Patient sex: F
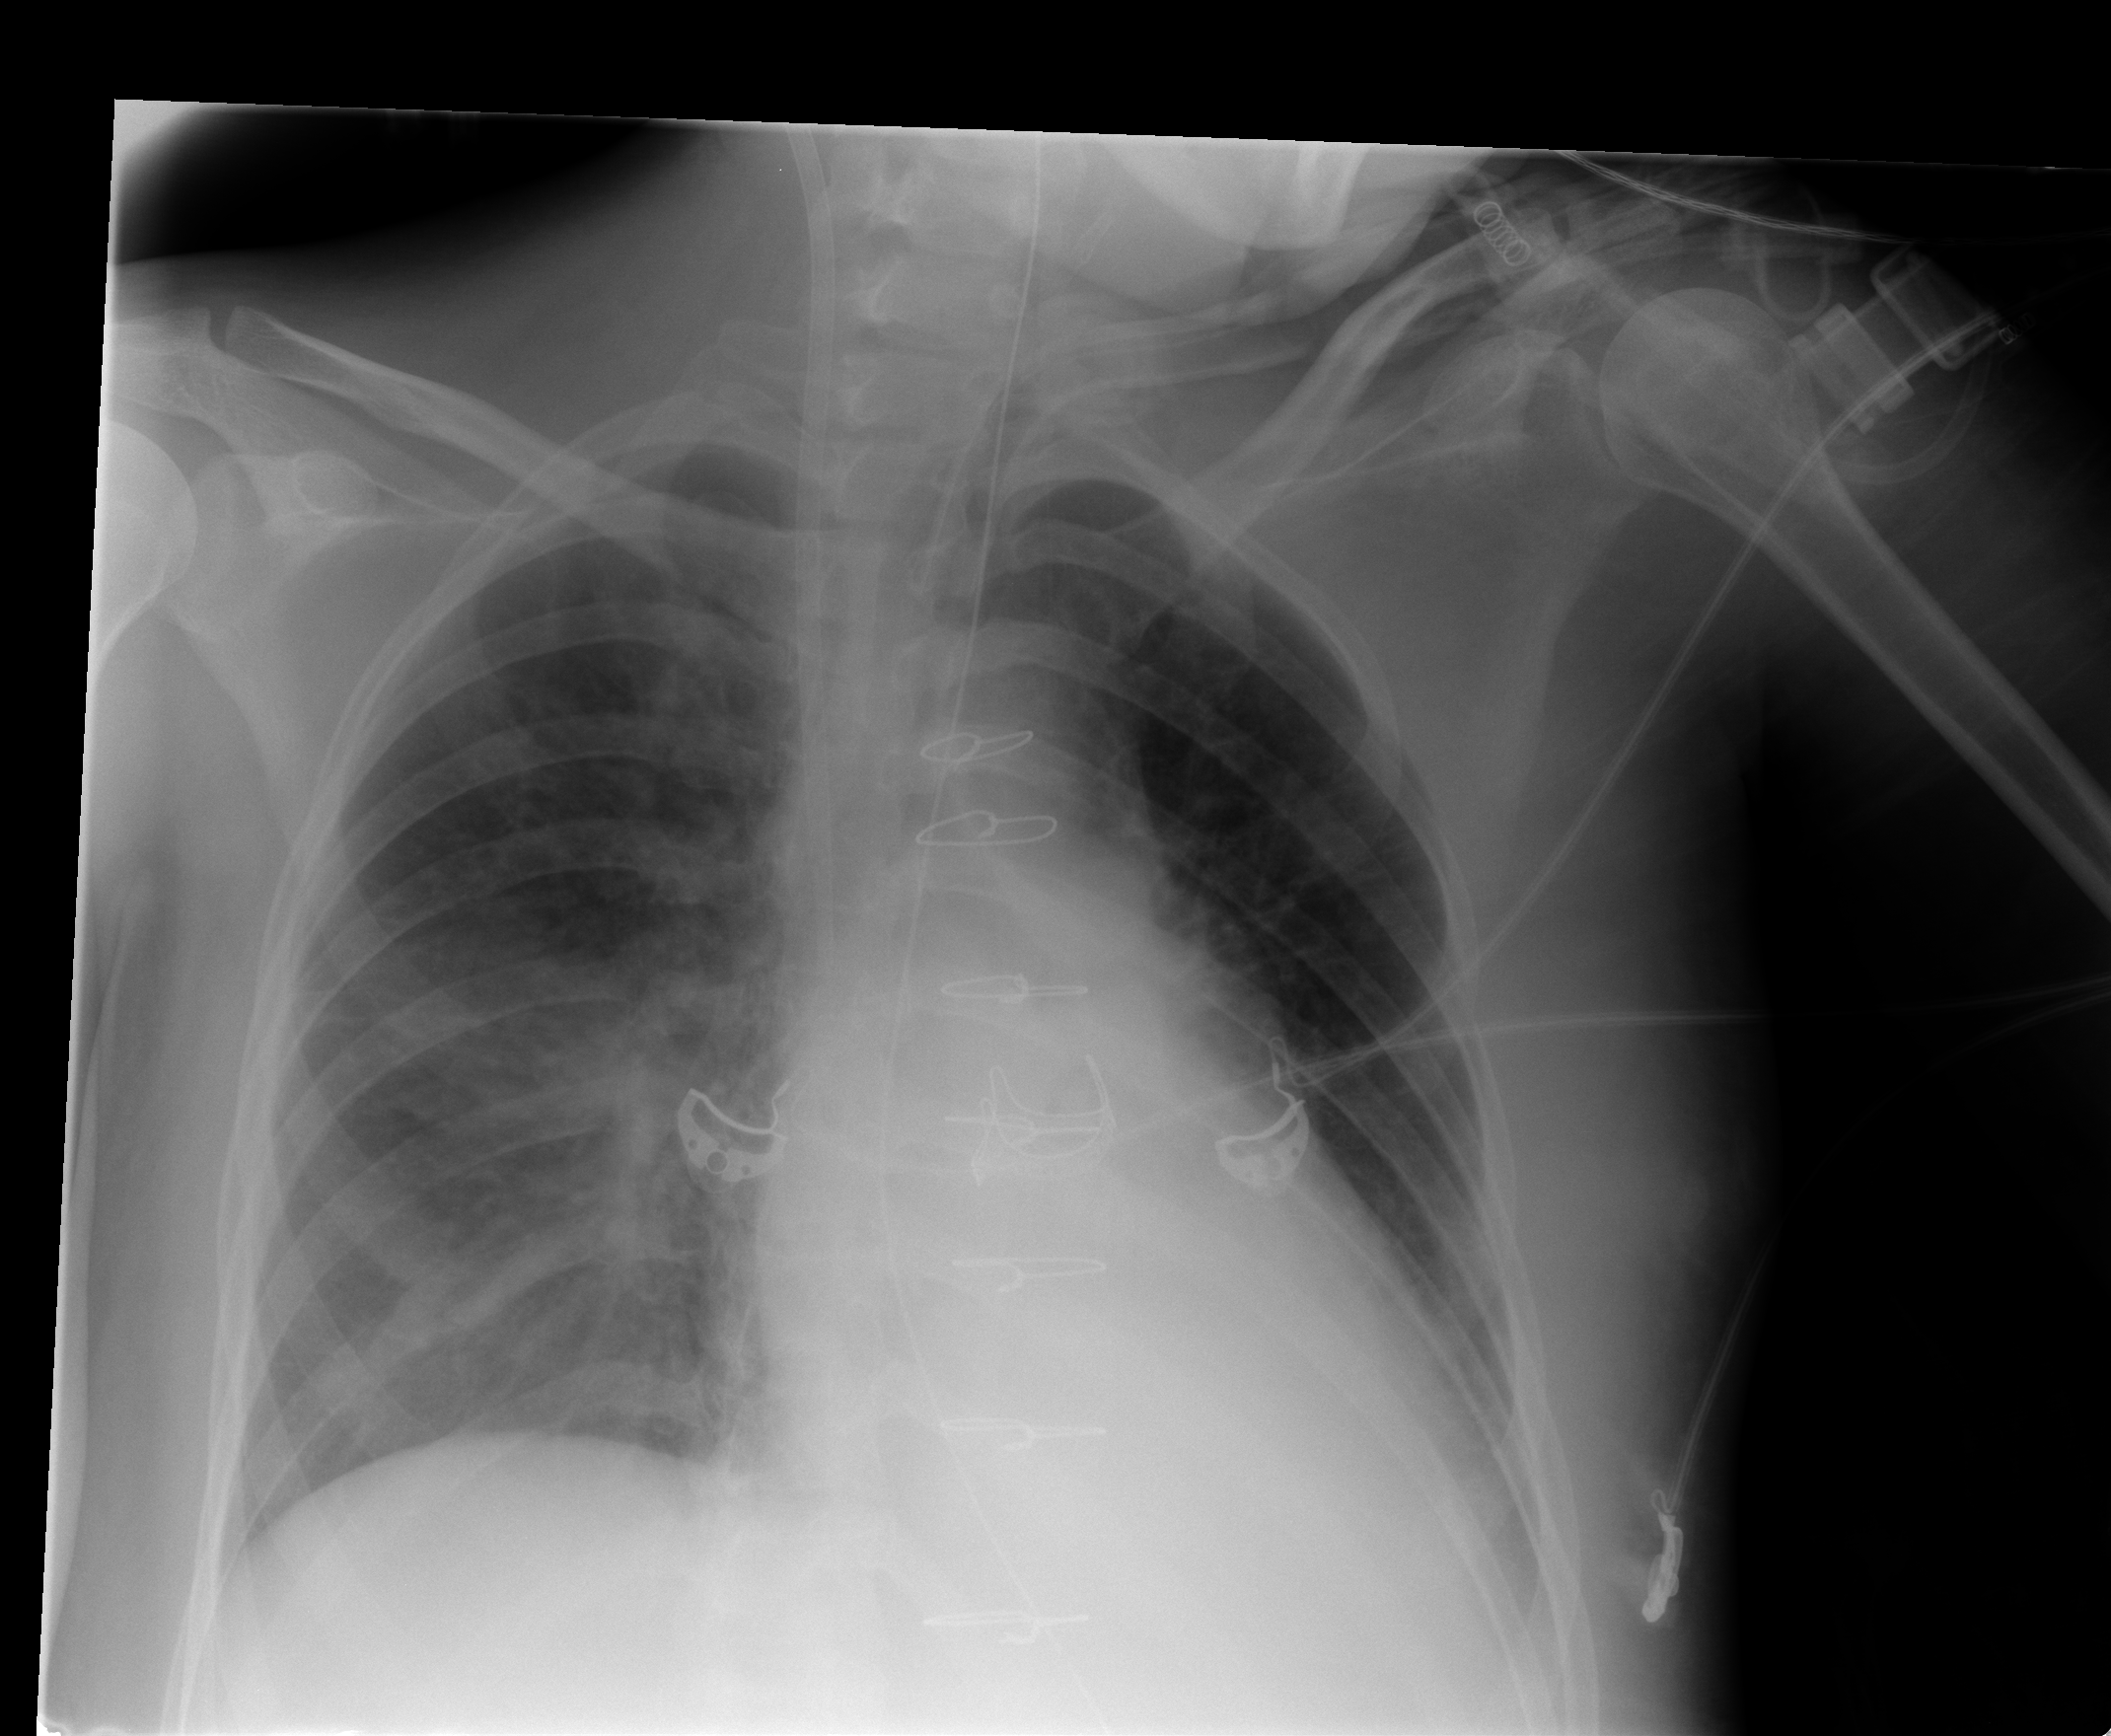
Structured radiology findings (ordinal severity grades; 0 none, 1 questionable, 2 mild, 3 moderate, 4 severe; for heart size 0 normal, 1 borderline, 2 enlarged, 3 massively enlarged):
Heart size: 1
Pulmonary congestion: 0
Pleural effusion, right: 0
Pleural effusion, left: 0
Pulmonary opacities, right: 1
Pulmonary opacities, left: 0
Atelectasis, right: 2
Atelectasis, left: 0